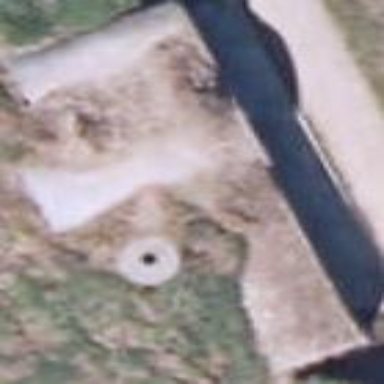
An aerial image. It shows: Military bunker.